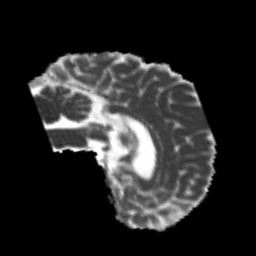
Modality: MD
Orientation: sagittal
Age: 21
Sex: male
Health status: healthy
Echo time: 0.074 s